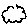
Label: cloud